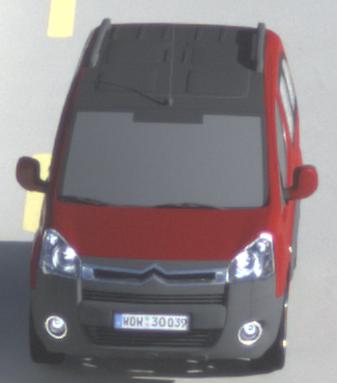
Make: Citroen
Model: Berlingo Kombi VTi 120
Detailed model: Berlingo (II) Kombi
Model produced from: 2009/12
Model produced until: 2012/03
Doors: 5
Color: red
Road condition: dry road
Daytime: morning or afternoon
Contrast: high contrast